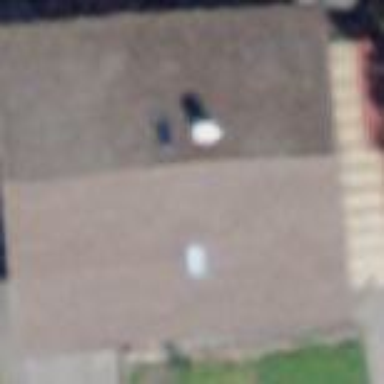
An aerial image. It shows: Simple house.